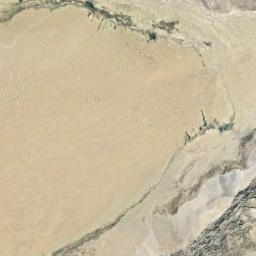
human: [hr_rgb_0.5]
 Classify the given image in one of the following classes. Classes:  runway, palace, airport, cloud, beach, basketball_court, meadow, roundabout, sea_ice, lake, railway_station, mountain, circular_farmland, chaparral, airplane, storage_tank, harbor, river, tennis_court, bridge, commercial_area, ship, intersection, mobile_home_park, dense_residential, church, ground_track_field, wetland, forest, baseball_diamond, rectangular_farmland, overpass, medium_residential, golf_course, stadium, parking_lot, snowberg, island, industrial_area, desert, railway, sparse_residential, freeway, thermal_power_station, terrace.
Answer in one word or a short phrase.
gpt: desert